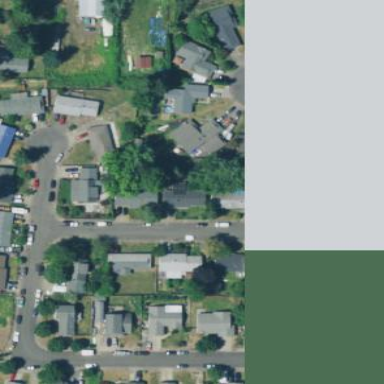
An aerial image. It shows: Residential area composed of single-family homes.